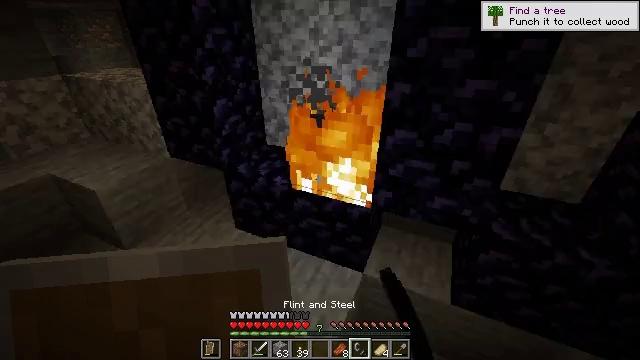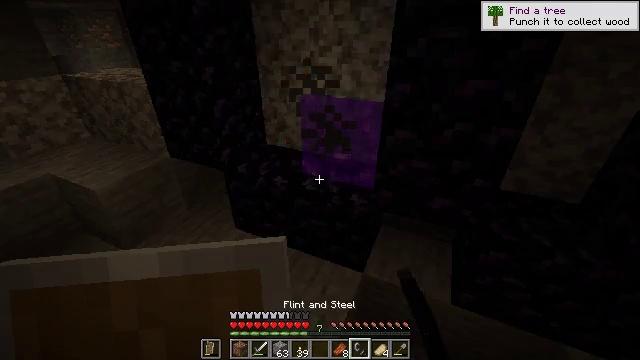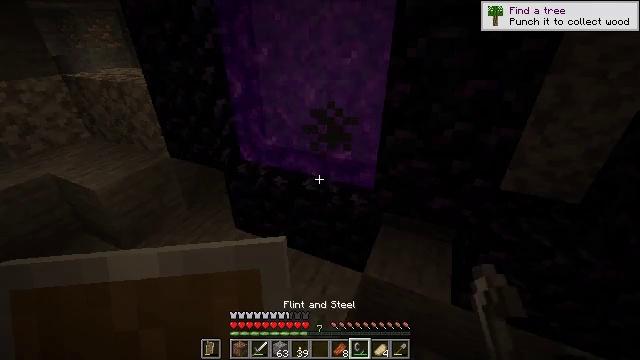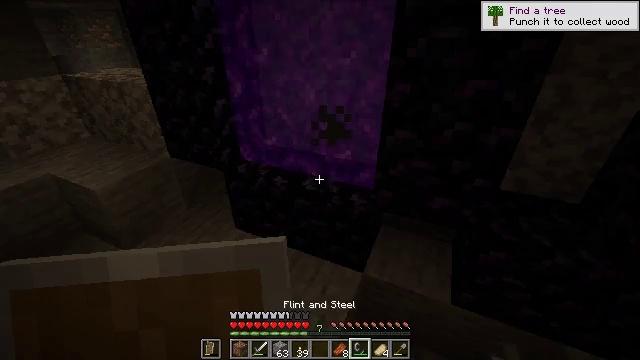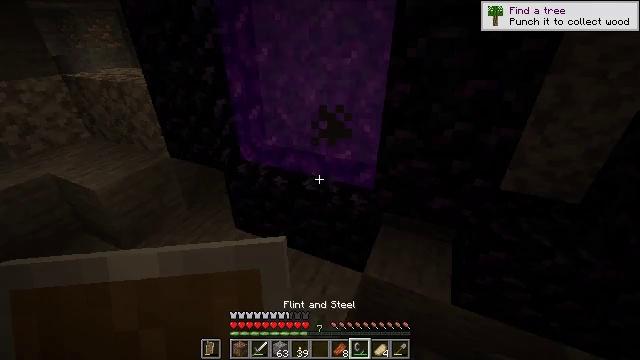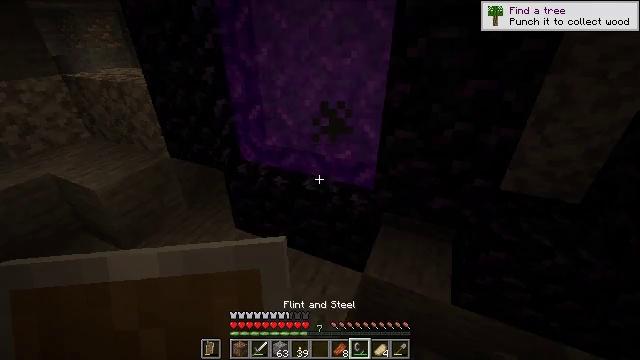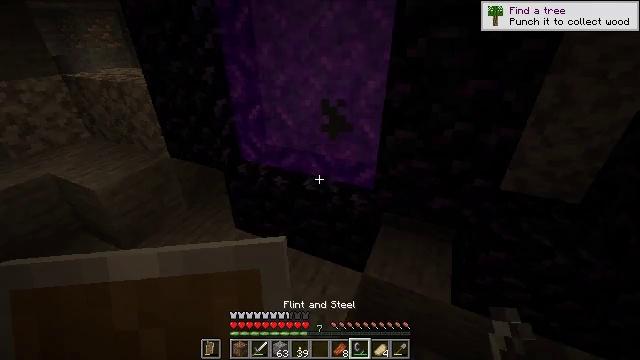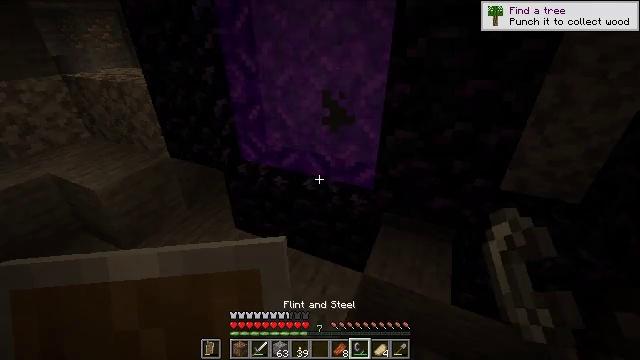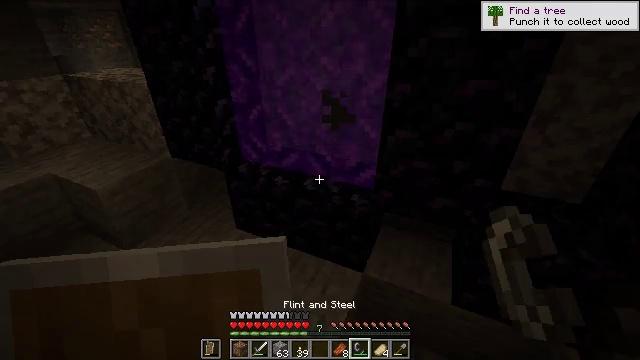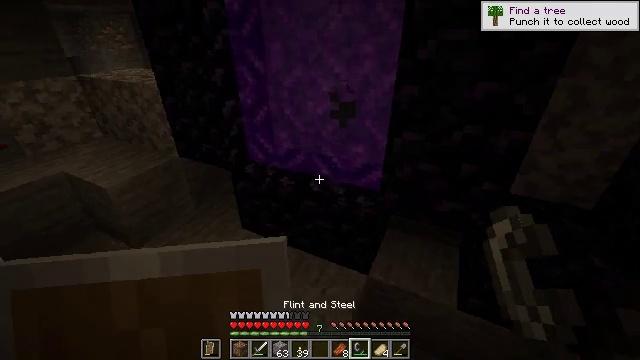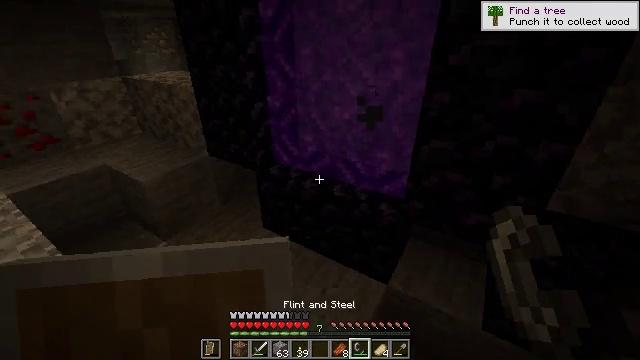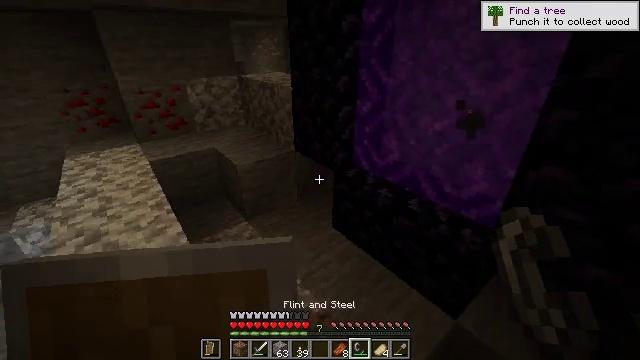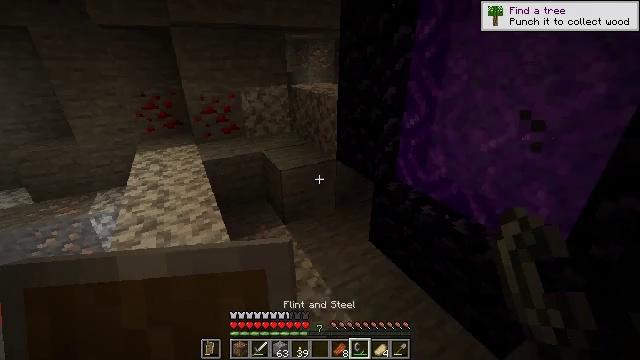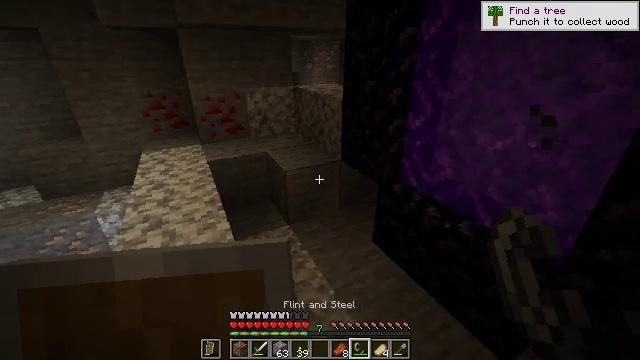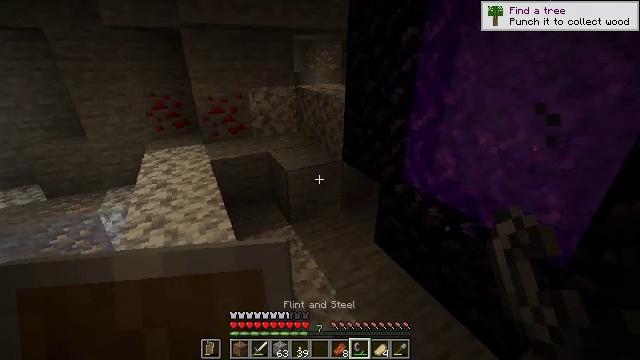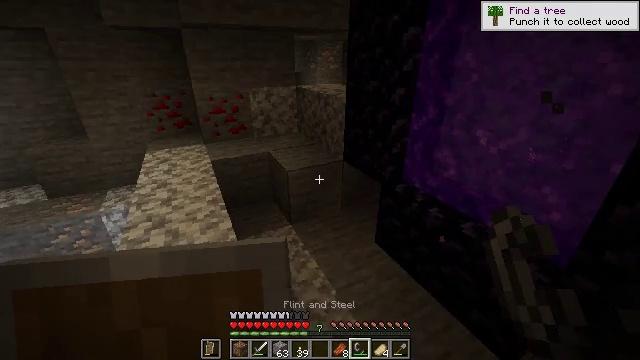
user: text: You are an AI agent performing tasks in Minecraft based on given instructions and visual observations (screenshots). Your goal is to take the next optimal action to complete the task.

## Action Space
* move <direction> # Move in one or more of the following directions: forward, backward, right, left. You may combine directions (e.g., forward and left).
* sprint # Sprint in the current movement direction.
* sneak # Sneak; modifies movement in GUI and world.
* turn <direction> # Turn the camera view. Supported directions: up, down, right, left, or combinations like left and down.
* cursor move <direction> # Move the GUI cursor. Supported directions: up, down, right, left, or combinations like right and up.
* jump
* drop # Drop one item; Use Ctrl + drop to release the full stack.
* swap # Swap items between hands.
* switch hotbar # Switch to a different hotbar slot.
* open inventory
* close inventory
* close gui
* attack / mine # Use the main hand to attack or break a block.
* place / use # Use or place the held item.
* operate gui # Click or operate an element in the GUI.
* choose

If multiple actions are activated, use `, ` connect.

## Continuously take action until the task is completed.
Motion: motion action
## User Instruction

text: Craft a helmet using gold ingots.
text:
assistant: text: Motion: no_op
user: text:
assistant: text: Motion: no_op
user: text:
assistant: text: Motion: no_op
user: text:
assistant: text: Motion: no_op
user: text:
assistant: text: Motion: no_op
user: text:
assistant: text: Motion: no_op
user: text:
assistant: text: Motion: no_op
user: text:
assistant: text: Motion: no_op
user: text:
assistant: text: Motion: turn left
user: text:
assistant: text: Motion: turn left
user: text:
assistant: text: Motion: turn left
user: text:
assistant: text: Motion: turn left and up
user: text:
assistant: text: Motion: turn left
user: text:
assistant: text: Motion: no_op
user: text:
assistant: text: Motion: no_op
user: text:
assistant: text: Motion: no_op
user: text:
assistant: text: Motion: no_op
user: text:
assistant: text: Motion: no_op
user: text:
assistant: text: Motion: no_op
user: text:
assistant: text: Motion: no_op
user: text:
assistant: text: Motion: no_op
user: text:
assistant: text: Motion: turn left and up
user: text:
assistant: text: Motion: turn up
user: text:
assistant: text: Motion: no_op
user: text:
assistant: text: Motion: no_op
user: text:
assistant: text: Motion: no_op
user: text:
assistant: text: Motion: turn right
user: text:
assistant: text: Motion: turn right
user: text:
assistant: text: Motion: turn down
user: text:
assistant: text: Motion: turn down